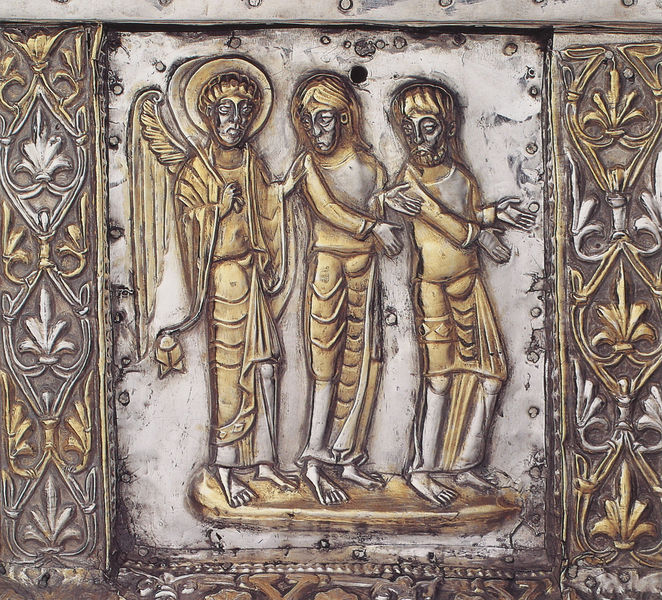
Titel: Reliquiar des Heiligen Isidor von León
Institution: León, Colegiata de San Isidoro
Schlagwörter: blätter, flügel, mann, schatten, umhang, weiß, menschen, blume, blumen, kleid, kleider, marmor, männer, schwarz, muster, ornament, bart, gesichter, arm, blicke, falten, gesicht, johannes, silber, stein, bild, hände, kirche, gold, haare, drei, gewänder, schulter, engel, ranken, relief, füße, bogen, fischer, figuren, dekoration, ornamente, verzierung, metall, quaste, platte, nagel, nägel, adam, barfuss, eva, alter, loch, schein, fisch, bucheinband, heiligenschein, christus, jesus, christlich, mittelalter, geistliche, heilig, vertreibung, petrus, verzierungen, sarkophag, patina, glorie, ziselierung, jeus, gekröse